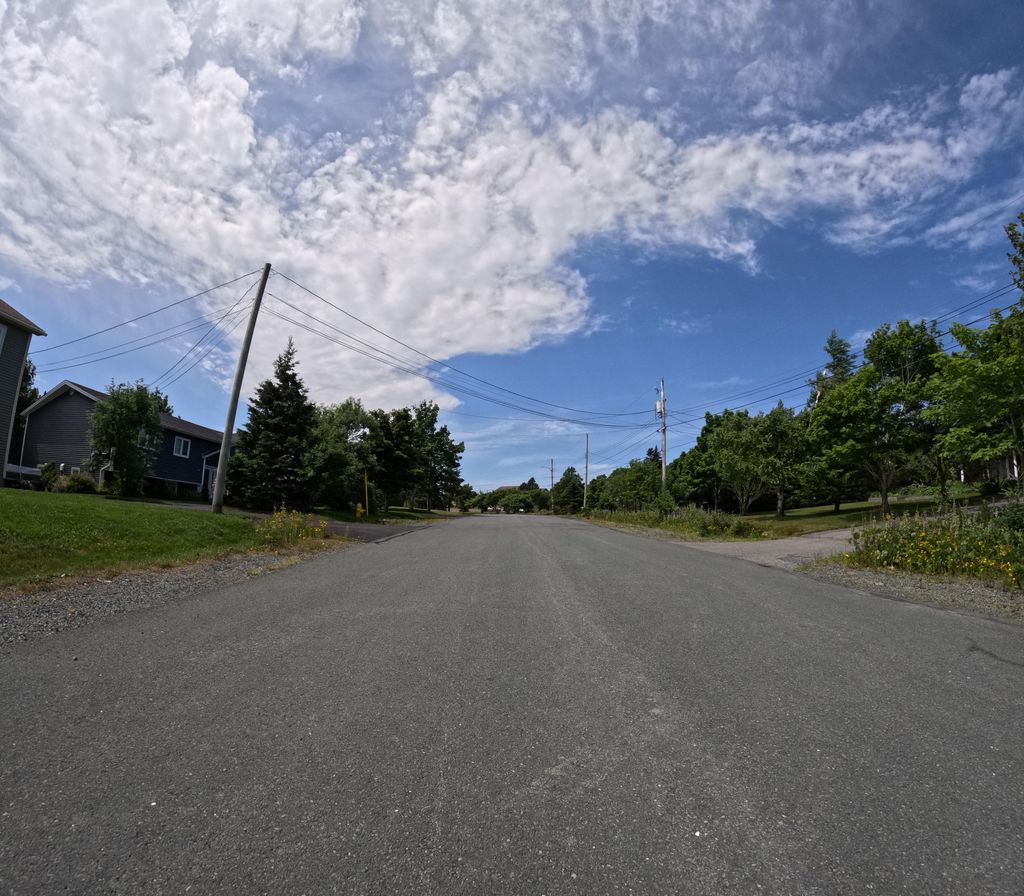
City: st_johns